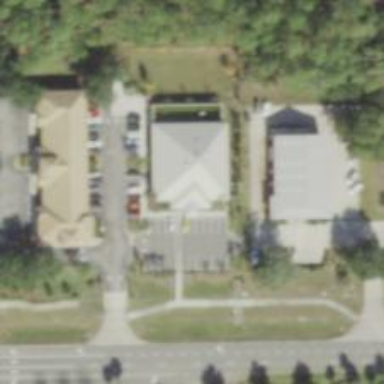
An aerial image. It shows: Veterinary facility.